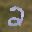
Label: 2